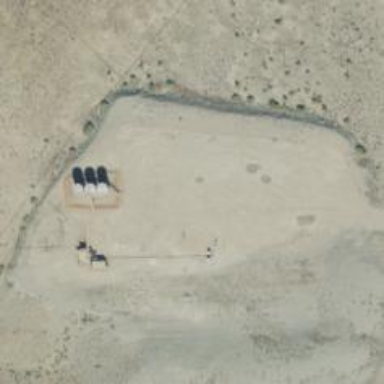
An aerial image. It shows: Petroleum well.